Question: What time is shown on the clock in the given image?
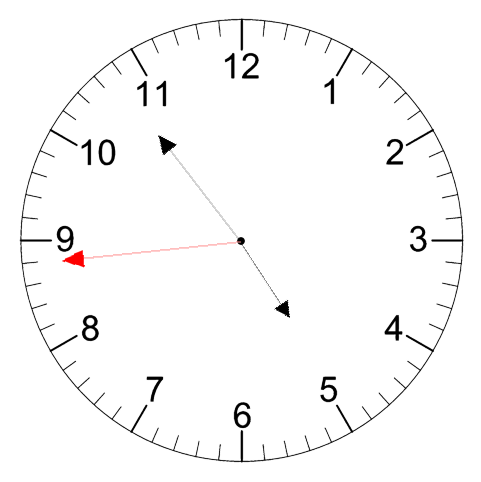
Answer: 04:53:44